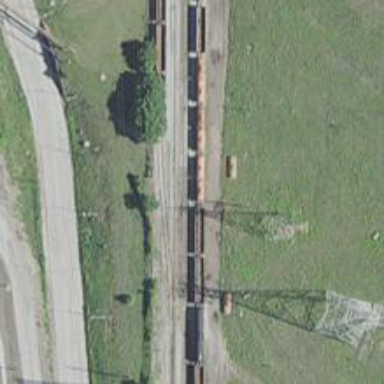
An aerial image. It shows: Rail spur service.